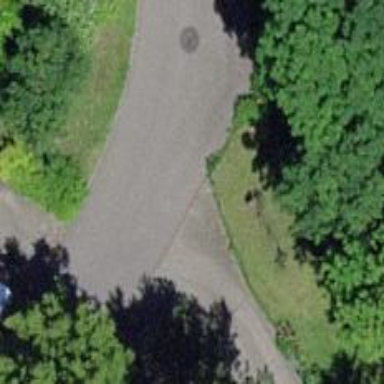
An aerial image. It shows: Residential road with no sidewalk.